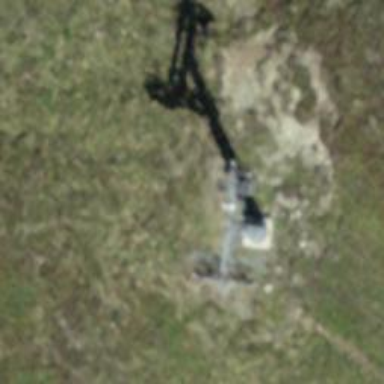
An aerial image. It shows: Pylon for aerialway.